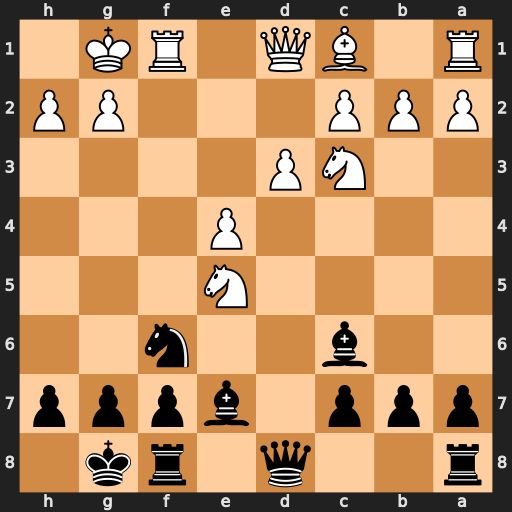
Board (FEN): r2q1rk1/ppp1bppp/2b2n2/4N3/4P3/2NP4/PPP3PP/R1BQ1RK1
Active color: b
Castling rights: -
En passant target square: -
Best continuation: Qd4+ Kh1 Qxe5